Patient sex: F
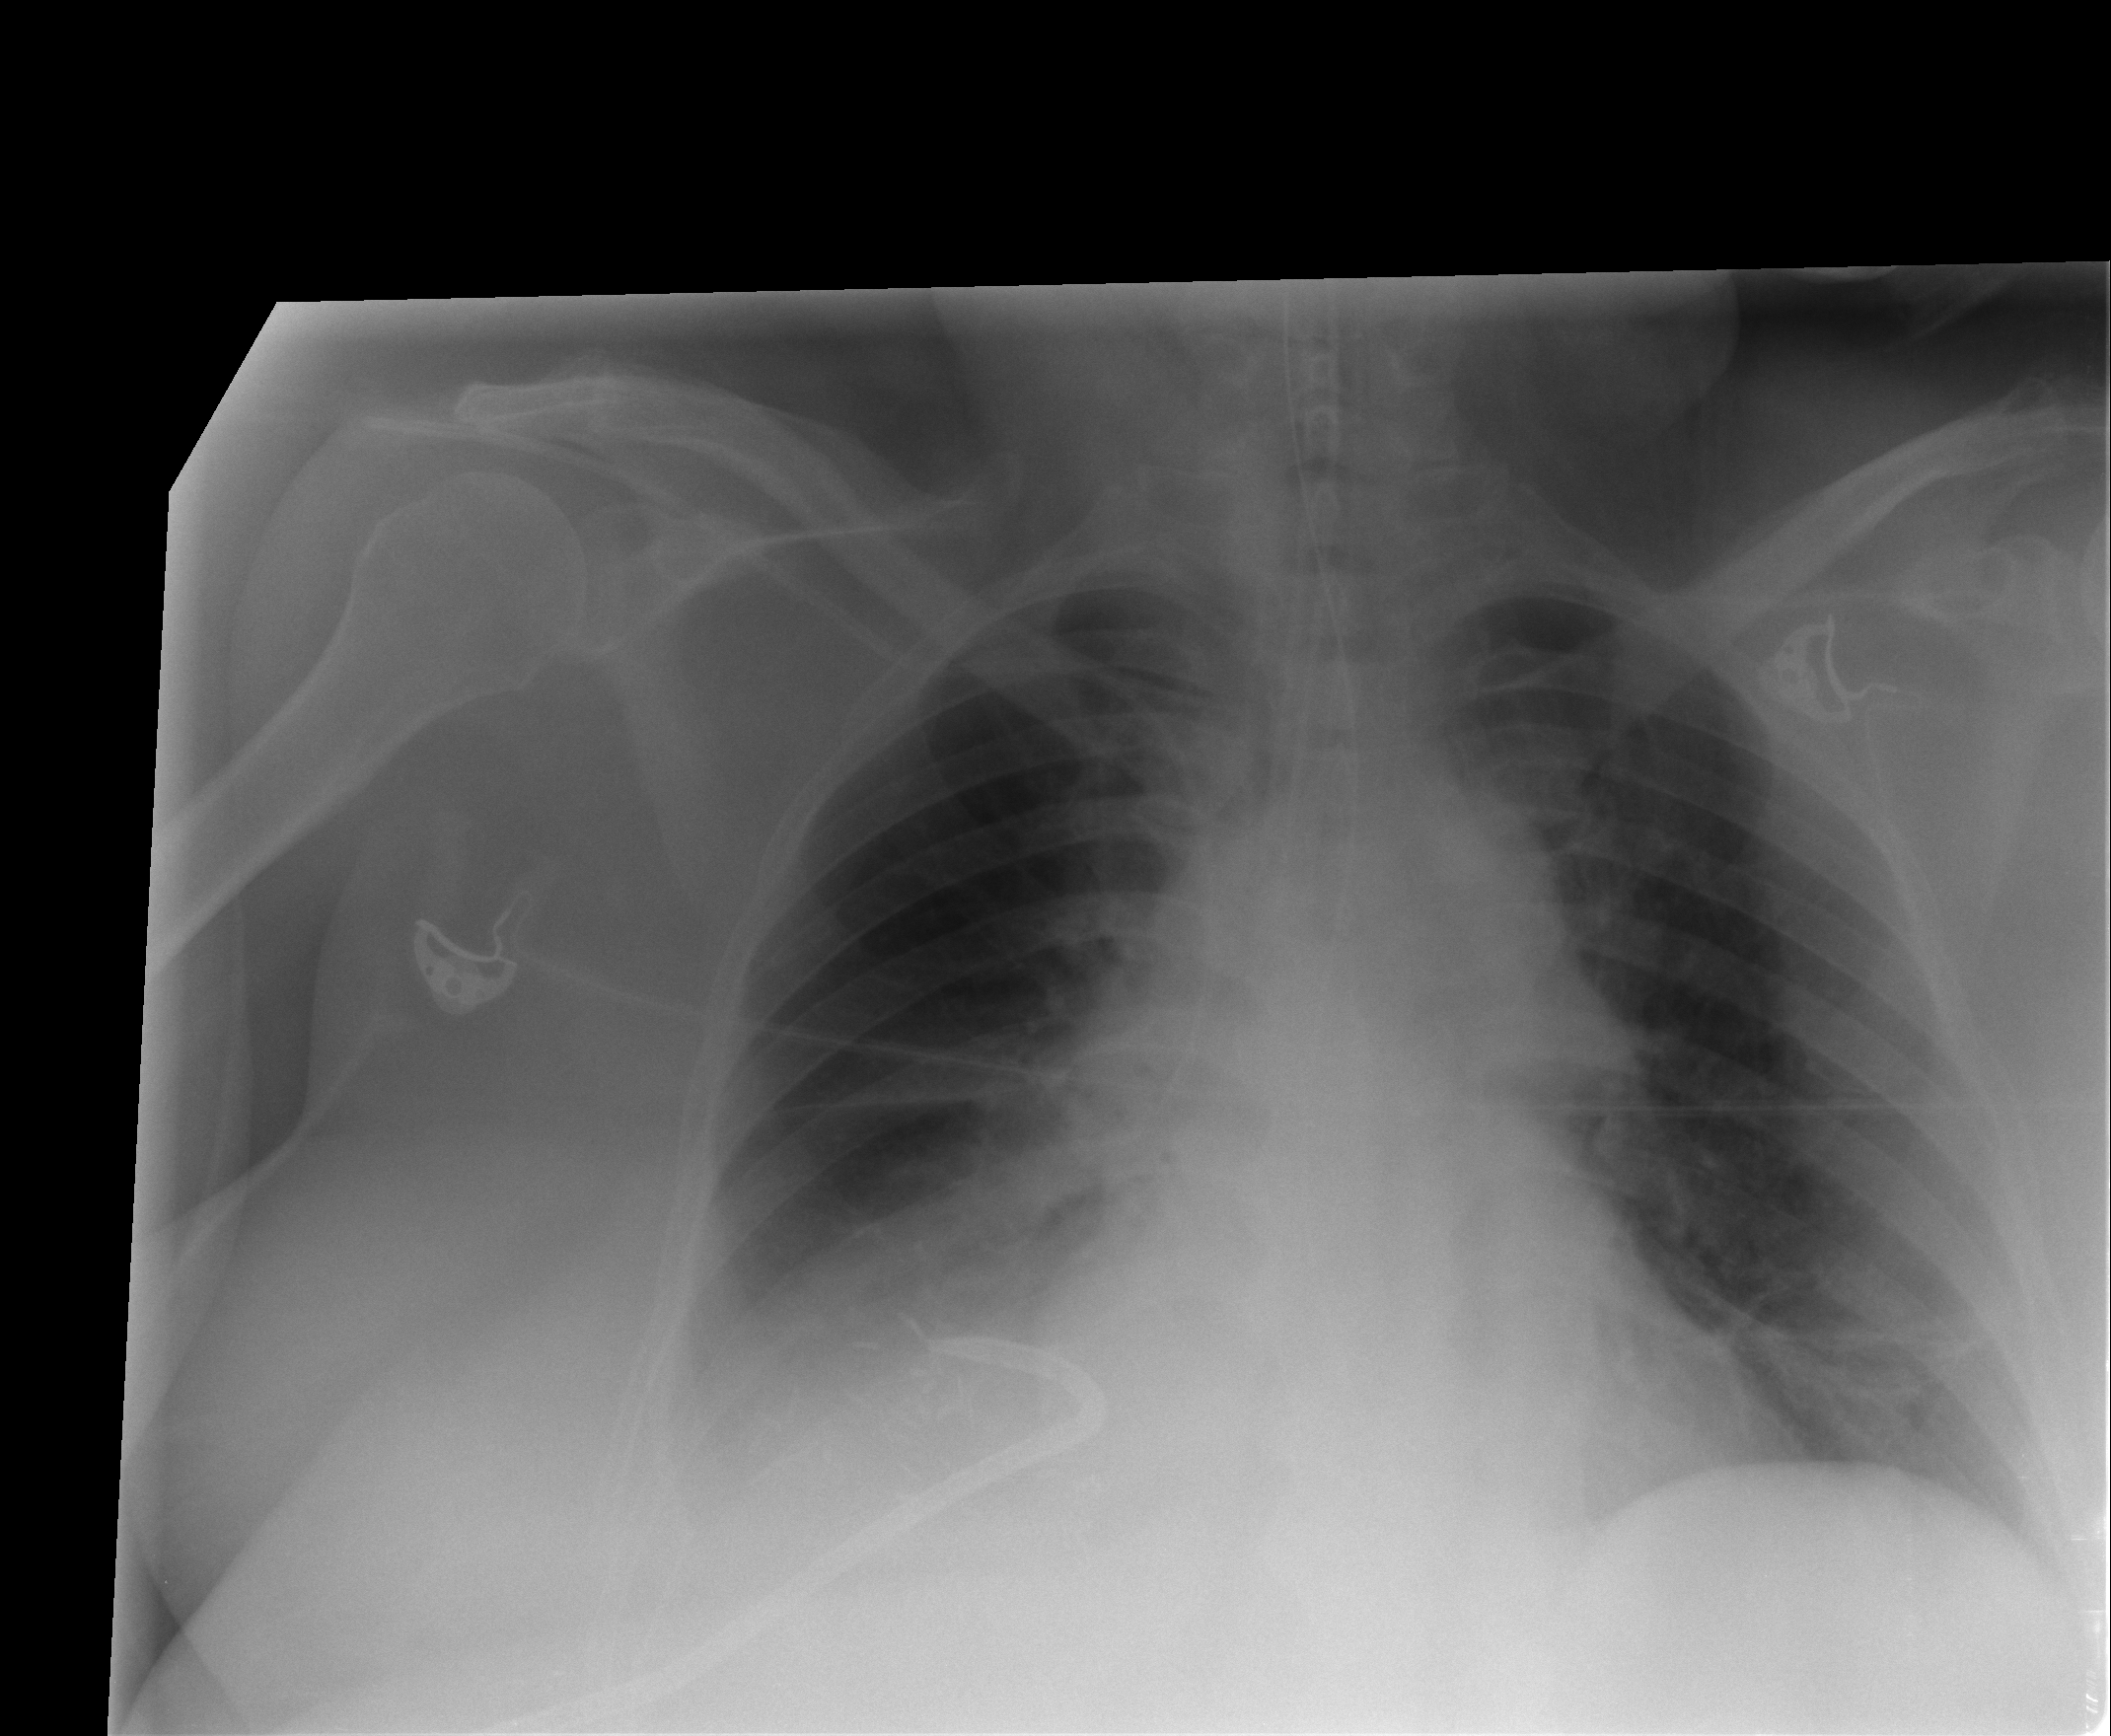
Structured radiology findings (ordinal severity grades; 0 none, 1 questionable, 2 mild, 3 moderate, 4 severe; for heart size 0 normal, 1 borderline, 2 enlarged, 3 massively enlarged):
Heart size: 0
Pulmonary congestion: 0
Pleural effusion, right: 2
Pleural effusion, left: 0
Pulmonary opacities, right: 0
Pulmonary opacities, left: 0
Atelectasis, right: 2
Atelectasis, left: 2